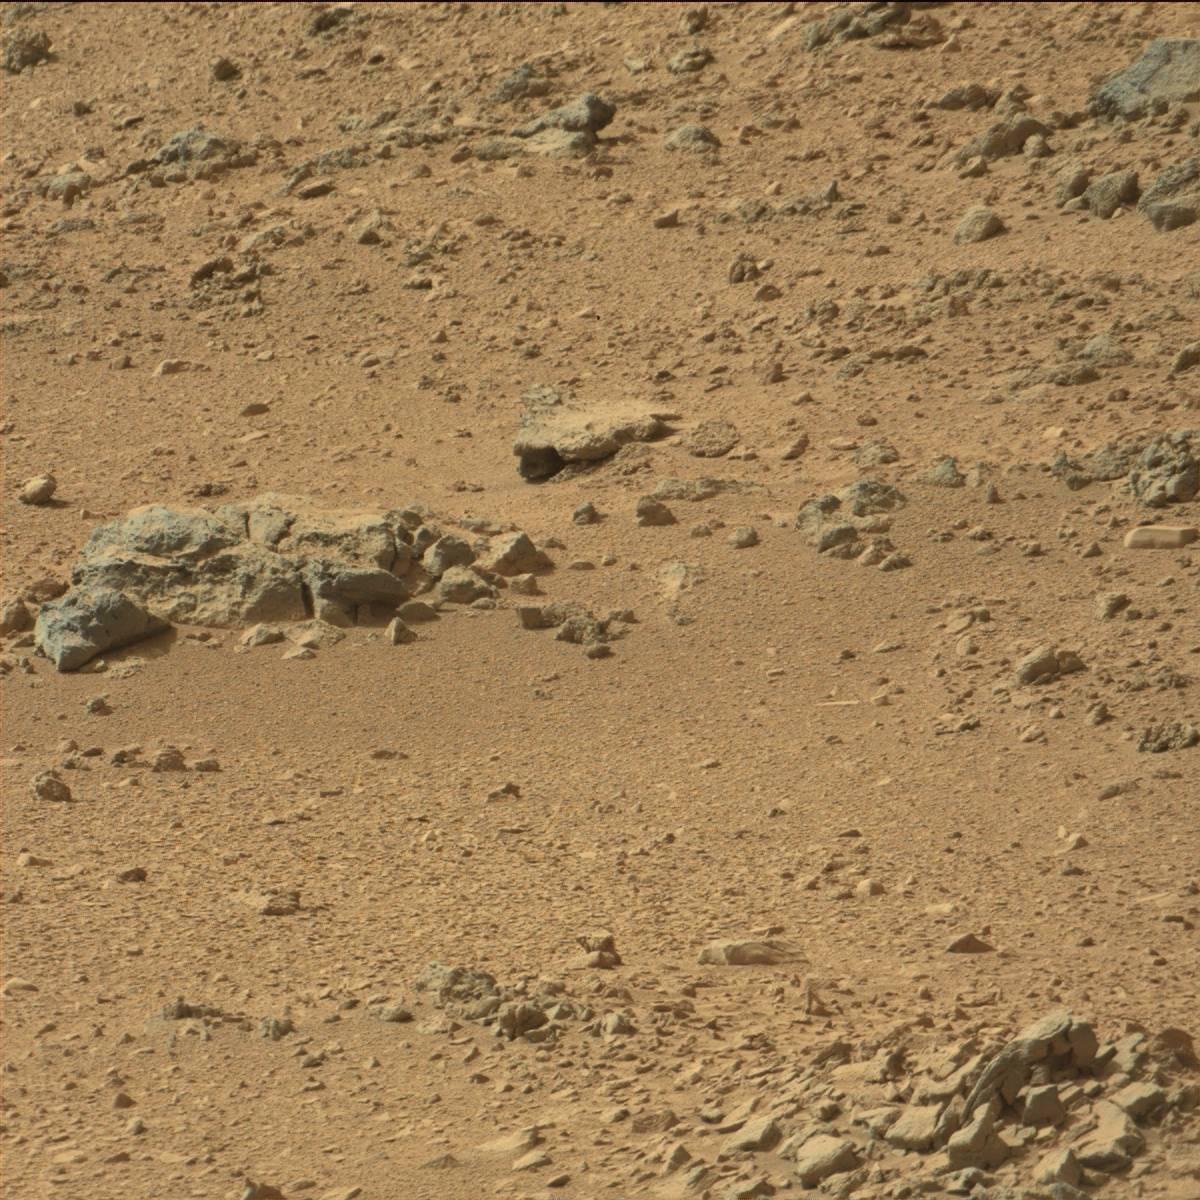
Terrain classes present: Bedrock, Sand / Soil